Question: I have created a 'NSObject' Class and I have declared parameterized methods in .h file and defined those methods in .m class. I imported the 'NSObject' class in an other 'view controller' and created a reference(object) of the 'NSObject' class.
Now when i try to call the methods in this class through reference the methods are not showing in it.
Here are my code in Image
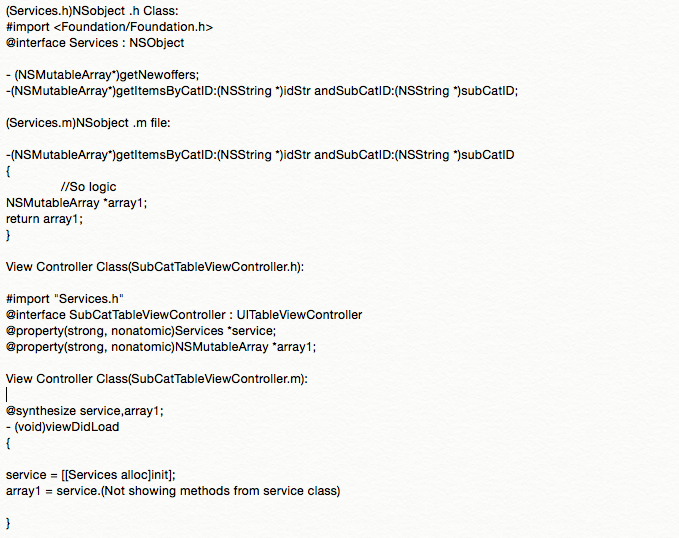
Answer: I finally got solution by replacing Space after (nsobject)object instard of .(dot) operator